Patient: sex M, age 49
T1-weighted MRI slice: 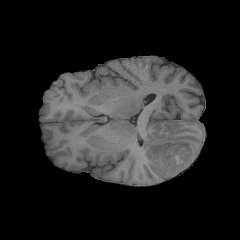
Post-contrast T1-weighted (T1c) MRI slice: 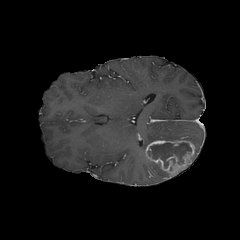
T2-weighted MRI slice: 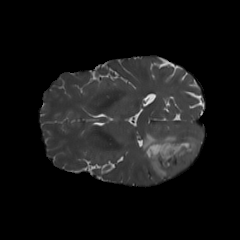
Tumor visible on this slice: yes
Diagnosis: Glioblastoma, IDH-wildtype
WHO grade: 4